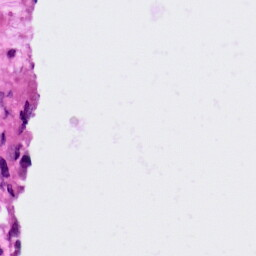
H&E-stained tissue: Ovarian